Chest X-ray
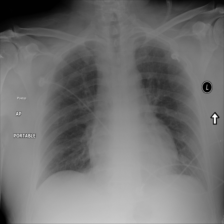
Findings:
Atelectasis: negative
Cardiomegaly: negative
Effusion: negative
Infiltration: negative
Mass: negative
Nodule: negative
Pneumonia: negative
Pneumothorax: negative
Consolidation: negative
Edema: negative
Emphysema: negative
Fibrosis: negative
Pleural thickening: negative
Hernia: negative